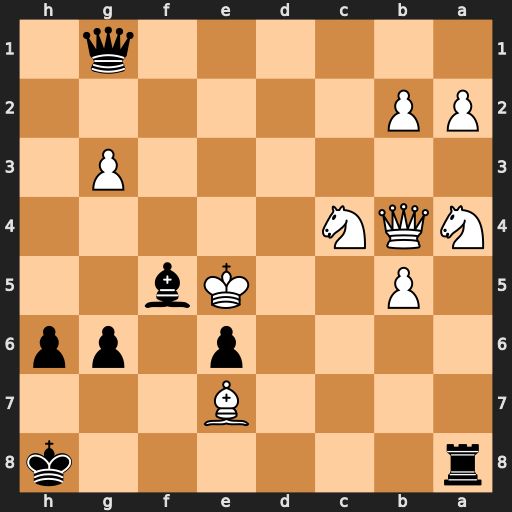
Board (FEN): r6k/4B3/4p1pp/1P2Kb2/NQN5/6P1/PP6/6q1
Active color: b
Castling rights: -
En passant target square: -
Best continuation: Qxg3+ Kf6 Kg8